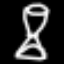
Label: hourglass